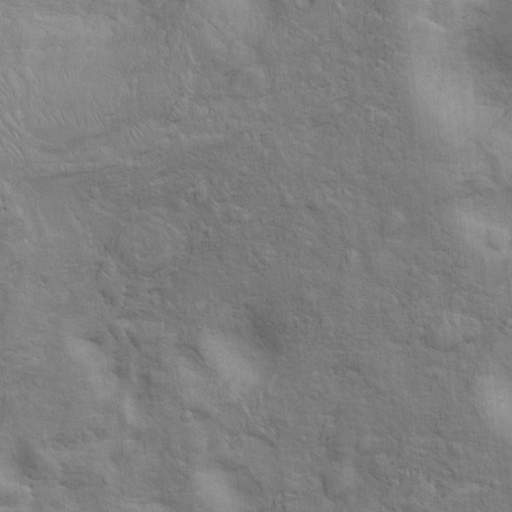
Objects detected: cone, cone, cone, cone, cone, cone